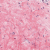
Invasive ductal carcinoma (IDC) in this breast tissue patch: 0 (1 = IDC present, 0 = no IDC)